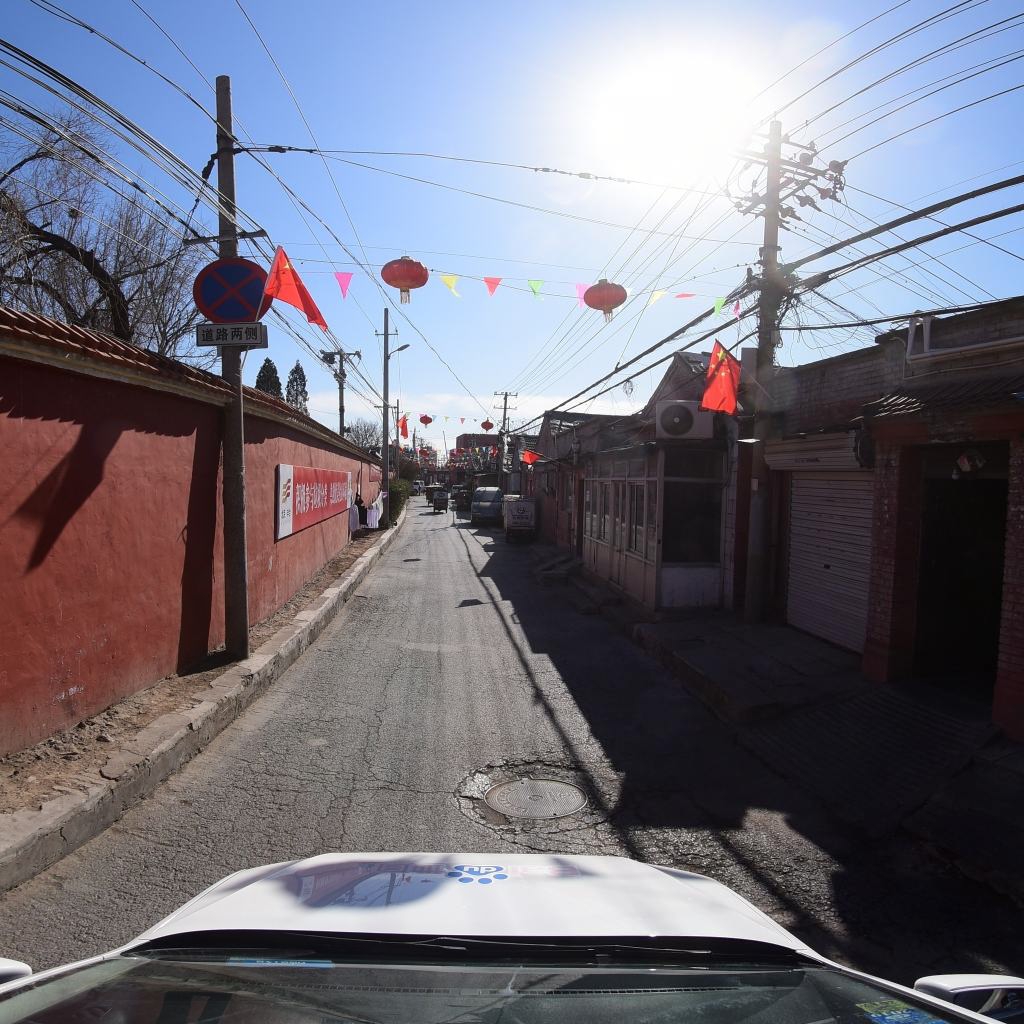
Region: Fengtai
Road damage annotations: alligator crack, manhole cover, alligator crack, alligator crack